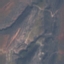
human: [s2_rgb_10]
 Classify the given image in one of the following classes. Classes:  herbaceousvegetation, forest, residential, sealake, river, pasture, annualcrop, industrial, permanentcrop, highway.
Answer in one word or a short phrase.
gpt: HerbaceousVegetation